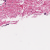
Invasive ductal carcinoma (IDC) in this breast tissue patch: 0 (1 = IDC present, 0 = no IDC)